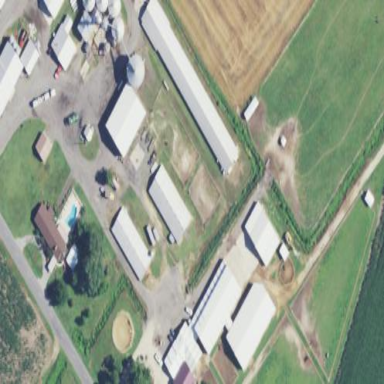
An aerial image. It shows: Farm auxiliary building.